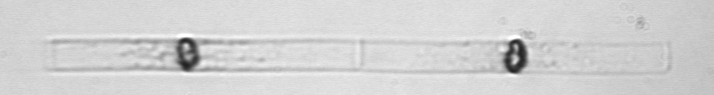
Label: Dactyliosolen_blavyanus